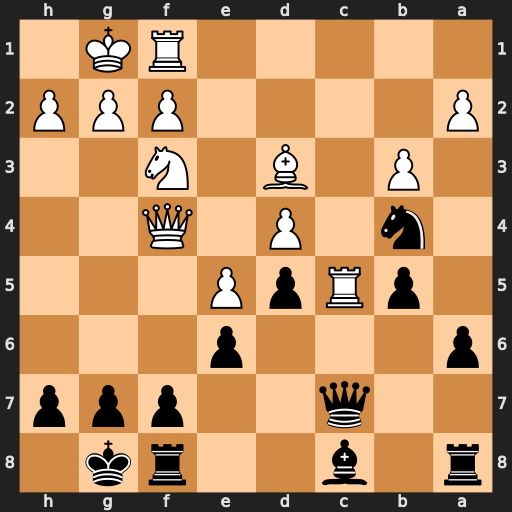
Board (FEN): r1b2rk1/2q2ppp/p3p3/1pRpP3/1n1P1Q2/1P1B1N2/P4PPP/5RK1
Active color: b
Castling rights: -
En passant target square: -
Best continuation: Nxd3 Rxc7 Nxf4